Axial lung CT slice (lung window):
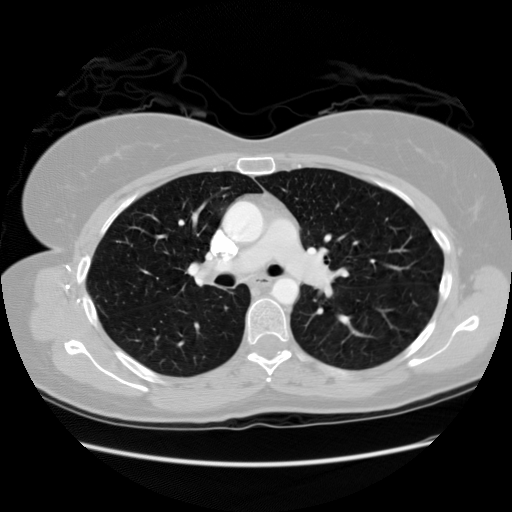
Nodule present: no